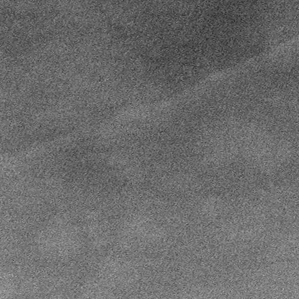
Label: frost